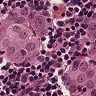
Metastatic tissue present: yes